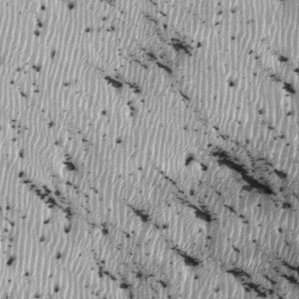
Label: frost